Question: I have come across a problem in which Pretty Faces will result in an infinite loop, ended by my Browser: 'Firefox has detected that the server is redirecting the request for this address in a way that will never complete.'

'''
<url-mapping id="login">
<pattern value="/login" />
<view-id value="/login/login.xhtml" />
</url-mapping>
<url-mapping id="register">
<pattern value="/register" />
<view-id value="/login/register.xhtml" />
</url-mapping>
'''
Navigation to 'localhost:8080/register' will result in my webpage.
Navigation to 'localhost:8080/login' will result in the described loop, note that the navigation will result in redirection to 'localhost:8080/login/' <-- a trailing slash.
My guess, 'localhost:8080/login' is a request for the folder 'login'. But I do not know how to fix it, so my request for 'localhost:8080/login' will result in the webpage.
Thanks in advance.
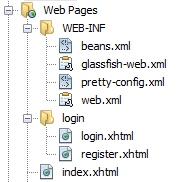
Answer: My only guess is that your 'FacesServlet' is mapped to '*.xhtml' so when a request is processed, first your pretty filter forwards it to your FacesServlet, but, because your xhtml files are in the path, the forward is then again processed by your pretty filter ad infinitum.
To solve it, put your views inside the WEB-INF folder and in your 'pretty.config.xml' put something like this:
'''
<url-mapping id="login">
<pattern value="/login/" />
<view-id value="/WEB-INF/views/login.xhtml" />
</url-mapping>
'''
This way the path intercepted by the filter is not the same of your servlet because clients can request resources in the 'WEB-INF' folder